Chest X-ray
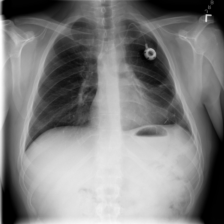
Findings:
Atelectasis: negative
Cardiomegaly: negative
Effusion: negative
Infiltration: negative
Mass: negative
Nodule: negative
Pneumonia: negative
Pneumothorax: negative
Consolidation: negative
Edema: negative
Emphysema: negative
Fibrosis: negative
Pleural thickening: negative
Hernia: negative